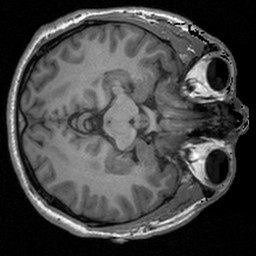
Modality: T1w
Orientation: axial
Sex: male
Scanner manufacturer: siemens
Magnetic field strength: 3 T
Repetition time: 1.9 s
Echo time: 0.00226 s